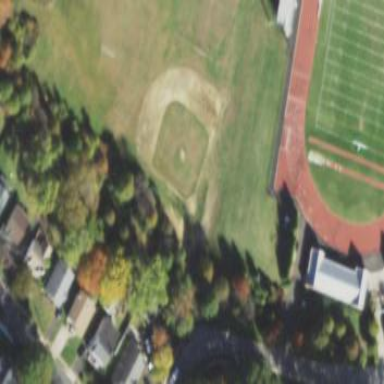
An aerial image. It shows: Baseball pitch for leisure and sports activities.